Question: I have a NSMenuItem with a custom view. However, when I want to update the first row in the menu it add the content as it is in the xib file, not as I set it.
My code:
AppDelegate.m:
'''
- (void)applicationDidFinishLaunching:(NSNotification *)aNotification
{
_helper = [[Helper alloc] init];
statusItem = [[NSStatusBar systemStatusBar] statusItemWithLength:NSVariableStatusItemLength];
[statusItem setMenu:self.statusMenu];
[statusItem setTitle:@"GravAccount"];
[statusItem setHighlightMode:YES];
_gravatarLoader = [[GravatarLoader alloc] initWithTarget:self andHandle:@selector(setGravatarImage:)];
// Get email address
_email = [_helper getEmailAddress];
if (_email != nil)
{
[_gravatarLoader loadEmail:_email withSize:50.0];
}
}
- (void)setGravatarImage:(NSImage*)image
{
NSLog(@"Image loaded!");
GravatarMenuItem *menuItem = [[GravatarMenuItem alloc] initWithNibName:@"GravatarMenuItem" bundle:nil];
[menuItem.label setTitle:_email];
[menuItem.imageView setImage:image];
NSLog(@"Email: %@", _email);
NSMenuItem *item = [[NSMenuItem alloc] initWithTitle:@"" action:nil keyEquivalent:@""];
[item setView:menuItem.view];
[self.statusMenu removeItemAtIndex:0];
[self.statusMenu insertItem:item atIndex:0];
}
'''
GravatarMenuItem.h:
'''
#import <Cocoa/Cocoa.h>
@interface GravatarMenuItem : NSViewController
@property (nonatomic, strong) IBOutlet NSImageView *imageView;
@property (nonatomic, strong) IBOutlet NSTextFieldCell *label;
@end
'''
The outlets are linked in the XIB file on the file's owner.
This is the result:
Log:
'''
2012-03-09 16:57:24.314 appName[51158:403] Image loaded!
2012-03-09 16:57:24.316 appName[51158:403] Email: Paul@******.se
'''
Result:

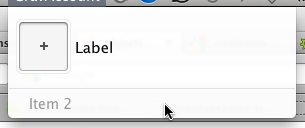
Answer: When you do:
'''
GravatarMenuItem *menuItem = [[GravatarMenuItem alloc] initWithNibName:@"GravatarMenuItem" bundle:nil];
'''
It only creates the view controller. It doesn't actually load the view from the nib. When you access the properties, they are most likely 'nil' as the view has not been loaded (and the connections have not been made).
If you update your code to the following, everything should work fine:
'''
GravatarMenuItem *menuItem = [[GravatarMenuItem alloc] initWithNibName:@"GravatarMenuItem" bundle:nil];
[menuItem view]; // load the view from the nib
[menuItem.label setTitle:_email];
[menuItem.imageView setImage:image];
'''